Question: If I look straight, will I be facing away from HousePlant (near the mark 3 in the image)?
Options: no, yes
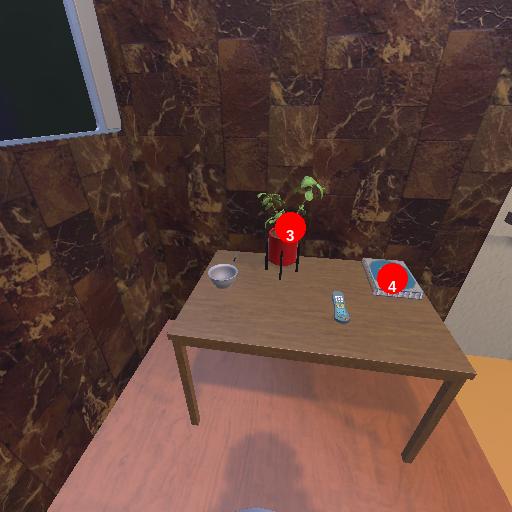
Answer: no